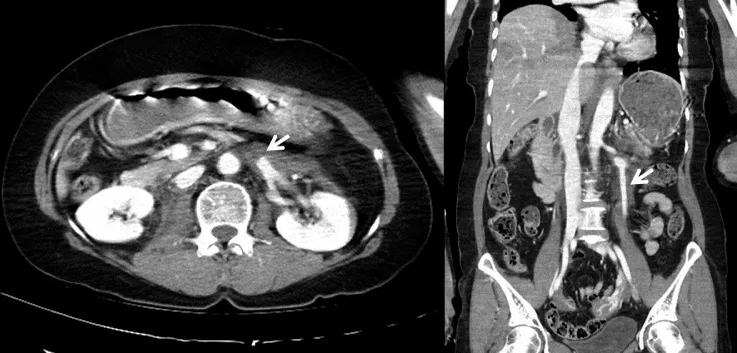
Initial CT scan, showing that the left renal vein was occluded by an adjacent hematoma and the left ovarian vein was patent.
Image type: radiology (ct)